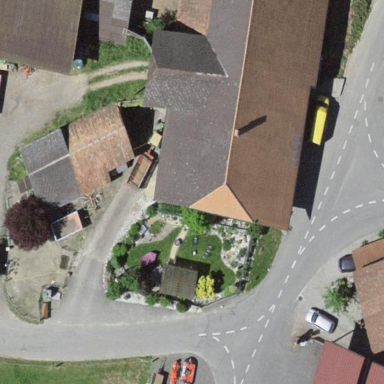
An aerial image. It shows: Farm building.